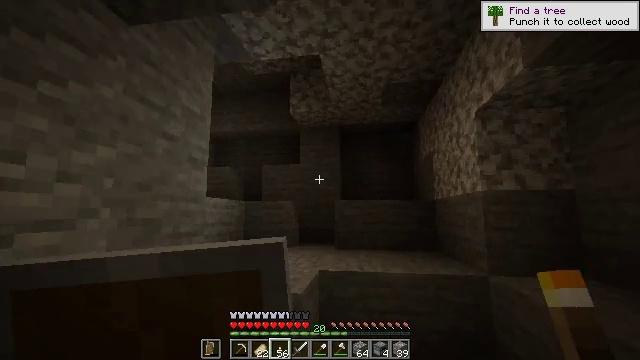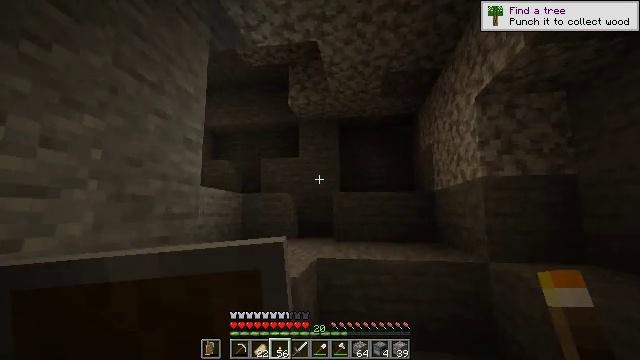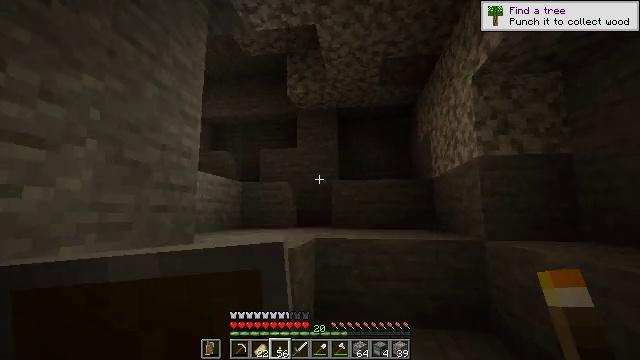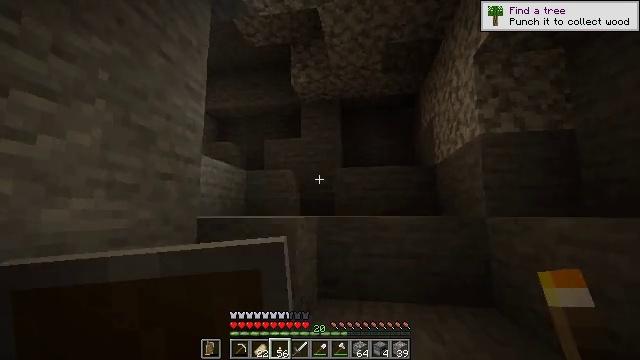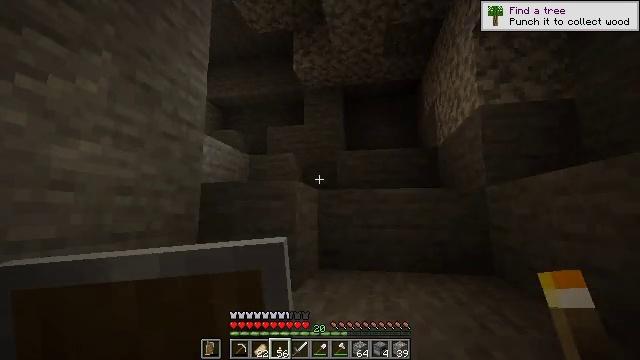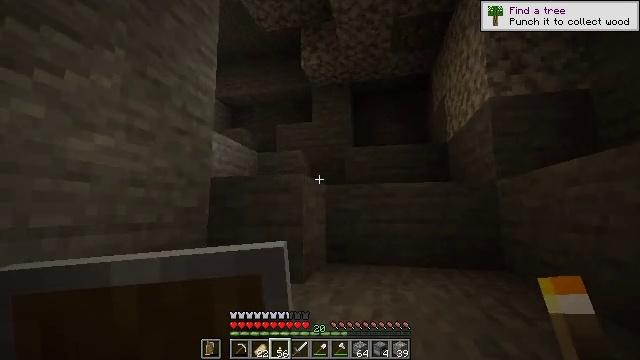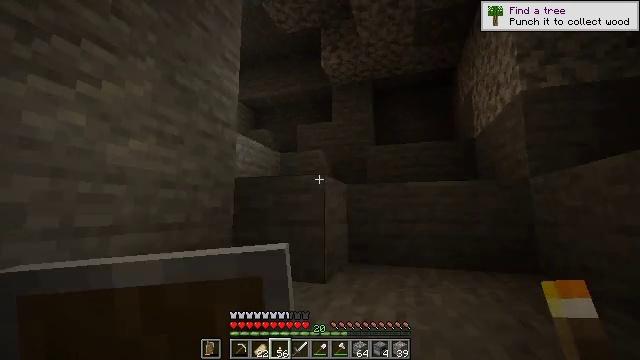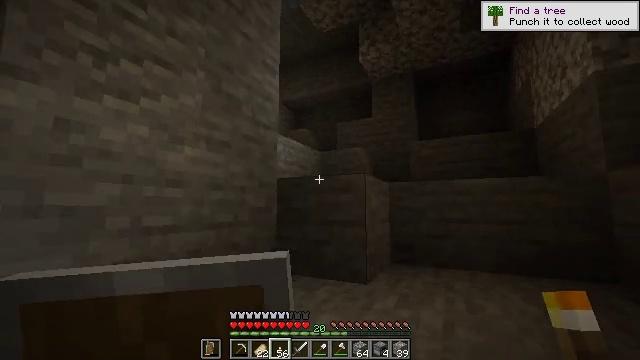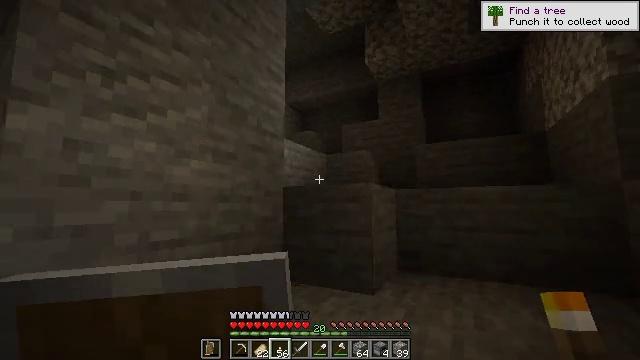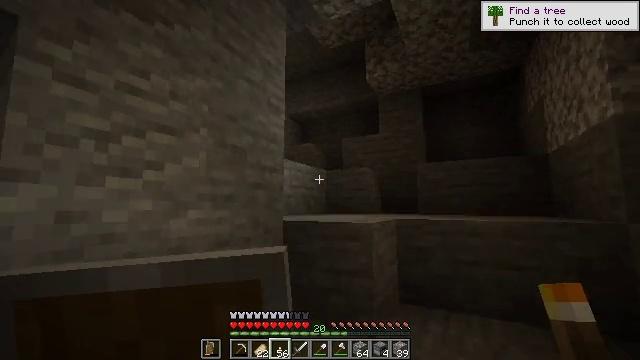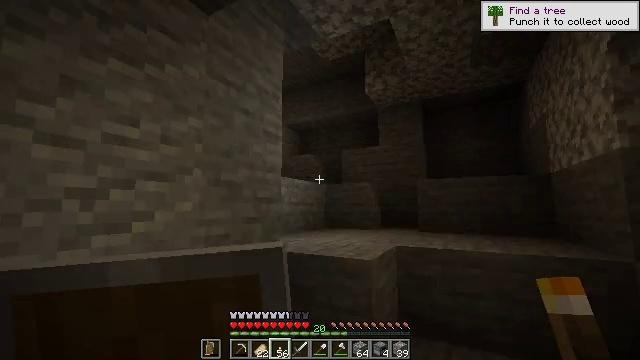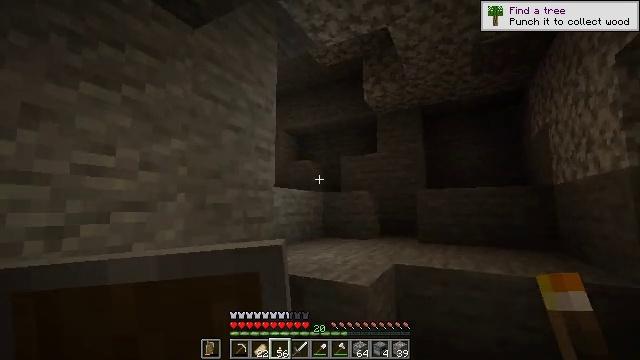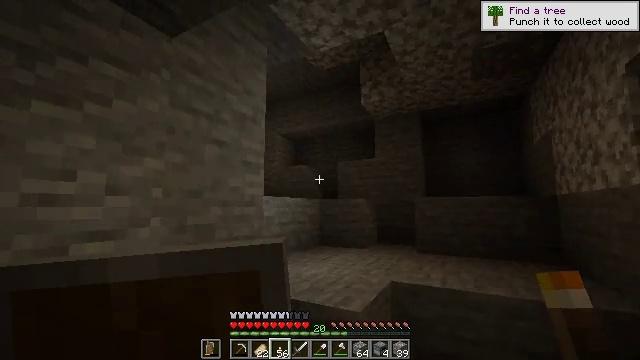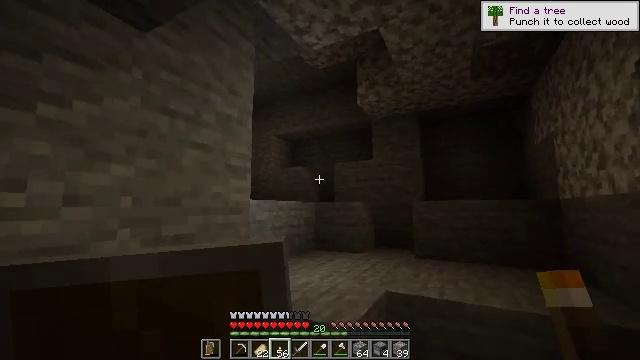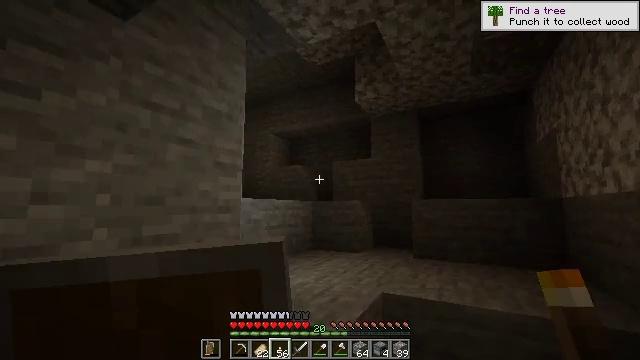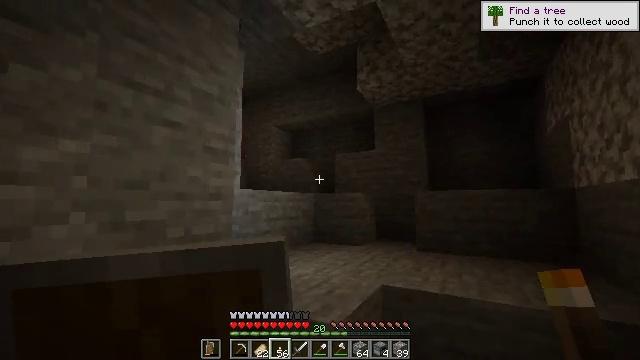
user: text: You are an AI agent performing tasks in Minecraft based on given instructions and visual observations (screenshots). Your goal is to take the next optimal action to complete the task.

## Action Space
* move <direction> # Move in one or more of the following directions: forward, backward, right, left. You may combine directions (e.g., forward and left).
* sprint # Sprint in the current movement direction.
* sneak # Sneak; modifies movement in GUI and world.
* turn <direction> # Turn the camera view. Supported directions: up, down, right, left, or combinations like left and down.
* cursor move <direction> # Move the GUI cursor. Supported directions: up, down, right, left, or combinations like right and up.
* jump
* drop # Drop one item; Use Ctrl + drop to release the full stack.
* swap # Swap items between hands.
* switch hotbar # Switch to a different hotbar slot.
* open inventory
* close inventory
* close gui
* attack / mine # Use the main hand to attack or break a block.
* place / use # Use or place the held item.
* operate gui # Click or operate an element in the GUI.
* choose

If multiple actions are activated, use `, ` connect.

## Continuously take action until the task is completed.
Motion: motion action
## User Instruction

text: Turn redstone dust into a redstone block.
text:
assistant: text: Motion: move forward and move right
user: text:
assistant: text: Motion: move forward and move right
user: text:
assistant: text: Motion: move forward and move right, turn left
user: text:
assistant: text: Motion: move forward and move right, turn left
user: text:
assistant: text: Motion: move forward and move right, turn left
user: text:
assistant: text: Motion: move forward and move right, turn left
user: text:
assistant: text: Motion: move forward and move right, turn left
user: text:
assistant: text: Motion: move forward and move right, turn left, jump
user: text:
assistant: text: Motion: move forward and move right, jump
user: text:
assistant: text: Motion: move forward and move right, jump
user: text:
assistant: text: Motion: move forward and move right, jump
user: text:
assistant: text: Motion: move forward and move right, jump
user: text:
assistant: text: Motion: move forward and move right
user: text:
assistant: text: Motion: move forward and move right
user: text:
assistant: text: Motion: move forward and move right, sprint, turn left
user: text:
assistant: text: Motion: move forward and move right, sprint
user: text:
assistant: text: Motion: move forward and move right, sprint
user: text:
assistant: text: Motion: move forward and move right, sprint
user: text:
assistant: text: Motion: move forward and move right, turn left
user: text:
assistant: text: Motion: move forward and move right, turn left and down
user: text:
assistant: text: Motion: move forward and move right, turn left and down
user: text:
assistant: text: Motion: move forward and move right, turn left and down
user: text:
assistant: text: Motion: move forward and move right, turn left and down, jump
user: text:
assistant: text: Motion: move forward and move right, turn left and down, jump
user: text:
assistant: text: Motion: move forward, jump
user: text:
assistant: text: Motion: move forward, jump
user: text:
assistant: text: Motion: move forward, jump
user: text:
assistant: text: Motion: move forward
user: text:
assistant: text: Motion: move forward
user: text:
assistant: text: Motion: move forward